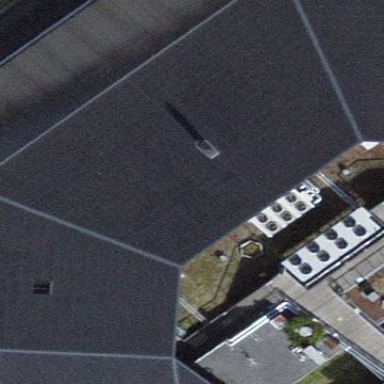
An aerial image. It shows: Solar photovoltaic panel generator on roof of building.